Field crop: maize
Growth stage: 1
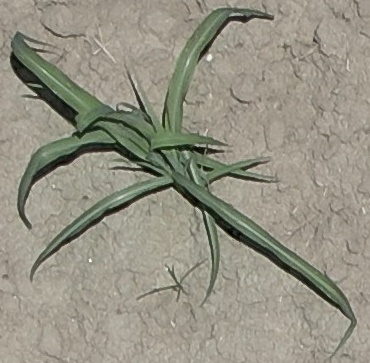
Species: sorghum